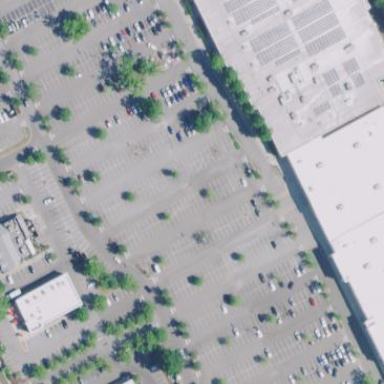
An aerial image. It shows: Retail area.